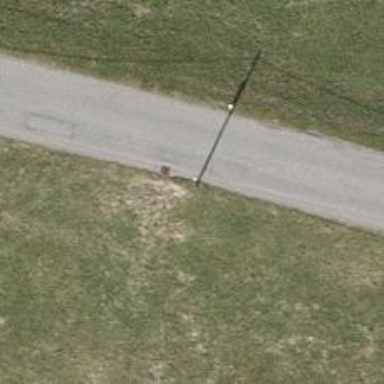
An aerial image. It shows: Power pole.